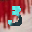
Label: 3